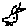
Label: bird